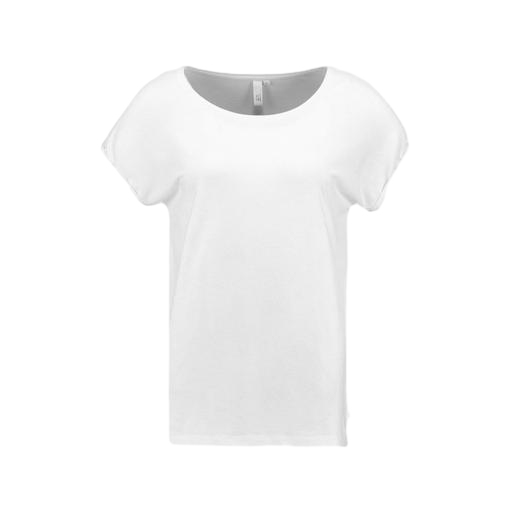
short-sleeve top only macy, white pima t-shirt only macy, white cap-sleeve t-shirt, white background